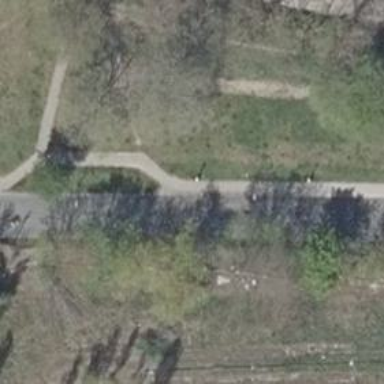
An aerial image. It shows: Footway along the road.